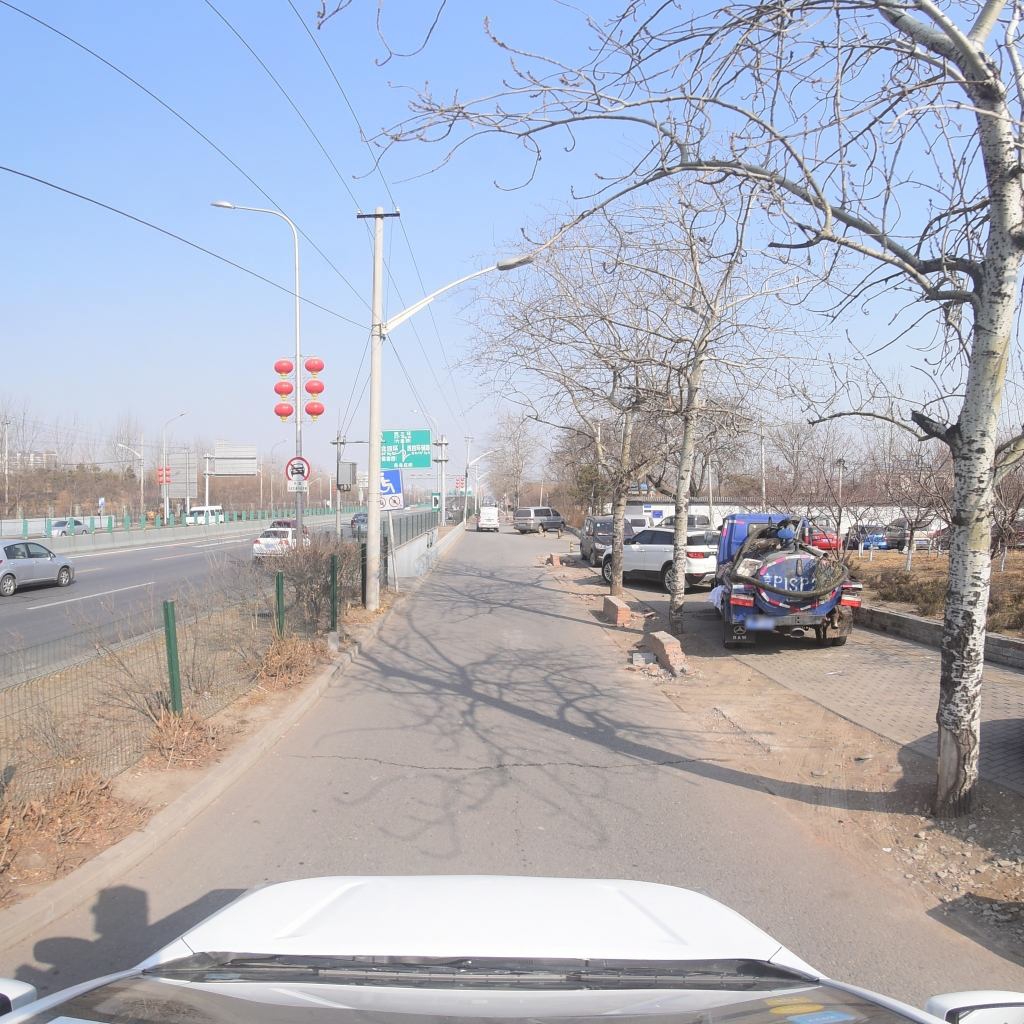
Region: Fengtai
Road damage annotations: transverse crack